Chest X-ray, PA view. Patient: 21 years old, sex F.
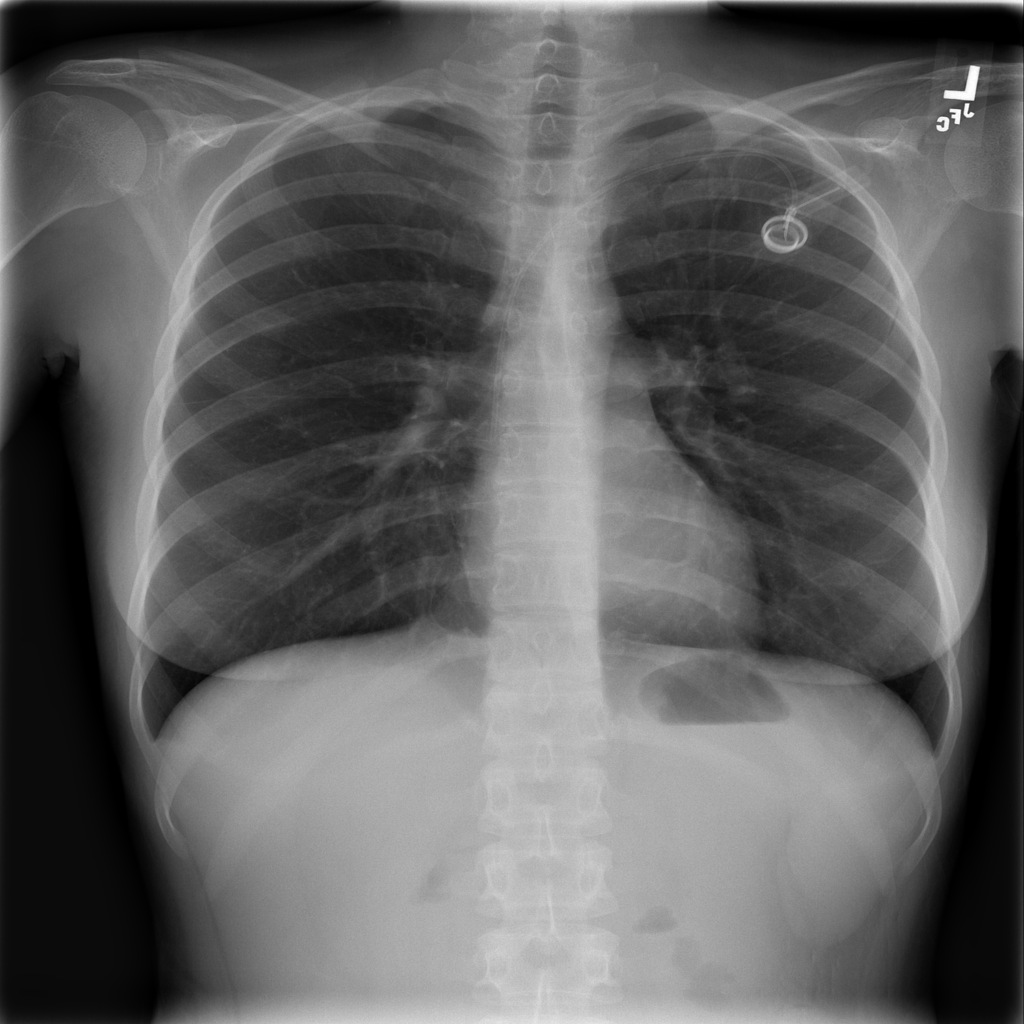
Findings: No Finding